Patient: sex M, age 57
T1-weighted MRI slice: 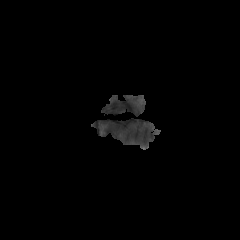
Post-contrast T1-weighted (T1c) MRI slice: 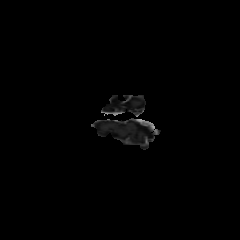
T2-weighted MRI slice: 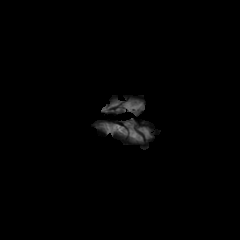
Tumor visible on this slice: no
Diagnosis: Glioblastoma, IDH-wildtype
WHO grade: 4